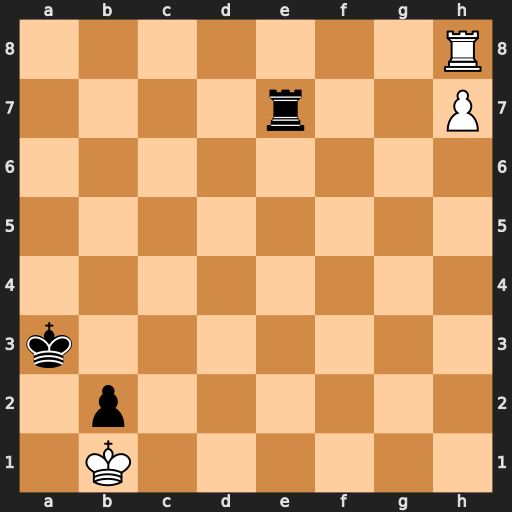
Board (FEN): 7R/4r2P/8/8/8/k7/1p6/1K6
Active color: w
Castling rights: -
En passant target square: -
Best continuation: Ra8+ Kb3 Rb8+